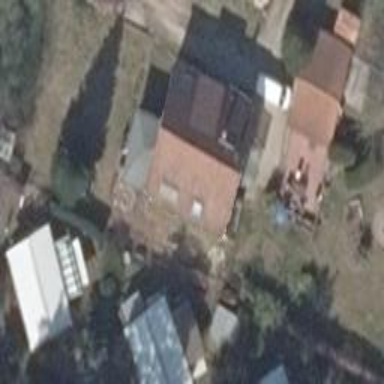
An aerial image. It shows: Simple and straightforward house.